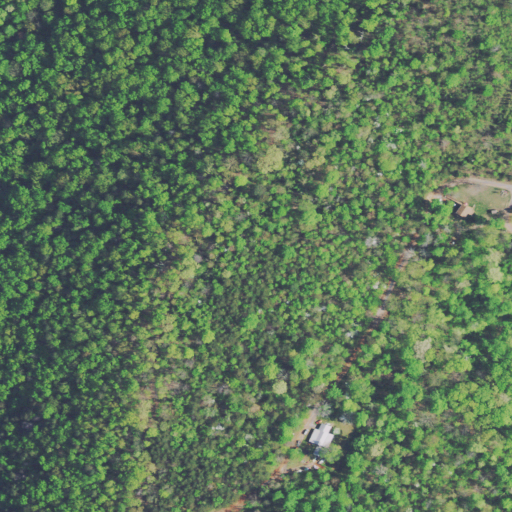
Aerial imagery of mountain in Tennessee named Lone Mountain containing deciduous forest, open development, low intensity development, and medium intensity development